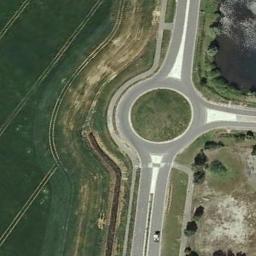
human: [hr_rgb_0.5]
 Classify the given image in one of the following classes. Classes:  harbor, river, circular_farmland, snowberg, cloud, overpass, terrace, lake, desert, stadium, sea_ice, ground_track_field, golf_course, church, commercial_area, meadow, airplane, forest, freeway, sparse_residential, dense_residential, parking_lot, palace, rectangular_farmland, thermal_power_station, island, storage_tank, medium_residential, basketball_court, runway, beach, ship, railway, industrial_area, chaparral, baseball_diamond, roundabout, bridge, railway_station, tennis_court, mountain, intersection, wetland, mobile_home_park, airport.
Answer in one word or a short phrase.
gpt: roundabout